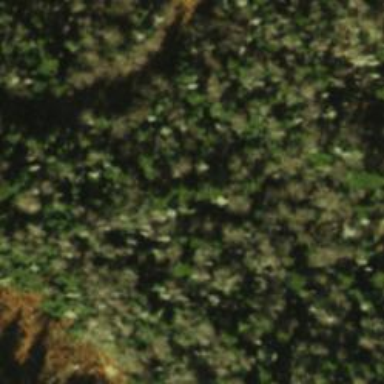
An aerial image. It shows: Coniferous forest area.